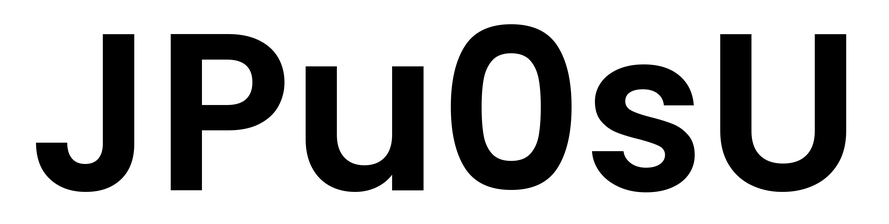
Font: Poppins-SemiBold